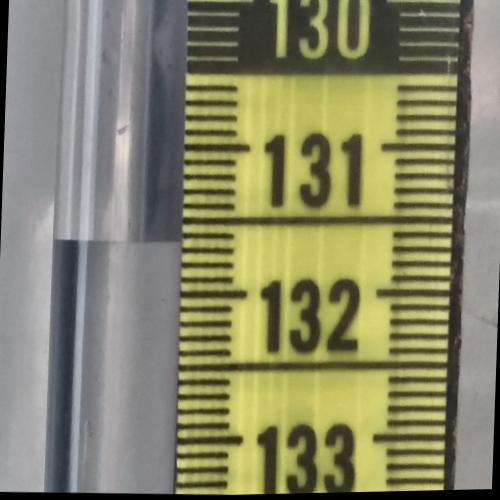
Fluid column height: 131.7 cm